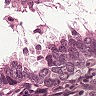
Metastatic tissue present: yes